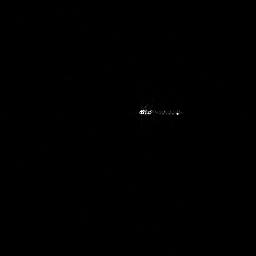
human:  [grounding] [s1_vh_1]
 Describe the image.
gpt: In the satellite image, there is  <ref>1 medium ship </ref> <box>[[52, 39, 71, 46, 0]]</box> located at center.